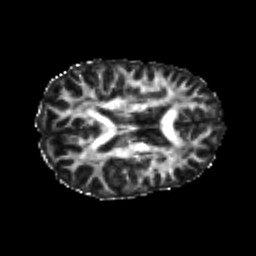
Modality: FA
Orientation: axial
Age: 22
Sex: female
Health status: healthy
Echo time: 0.074 s